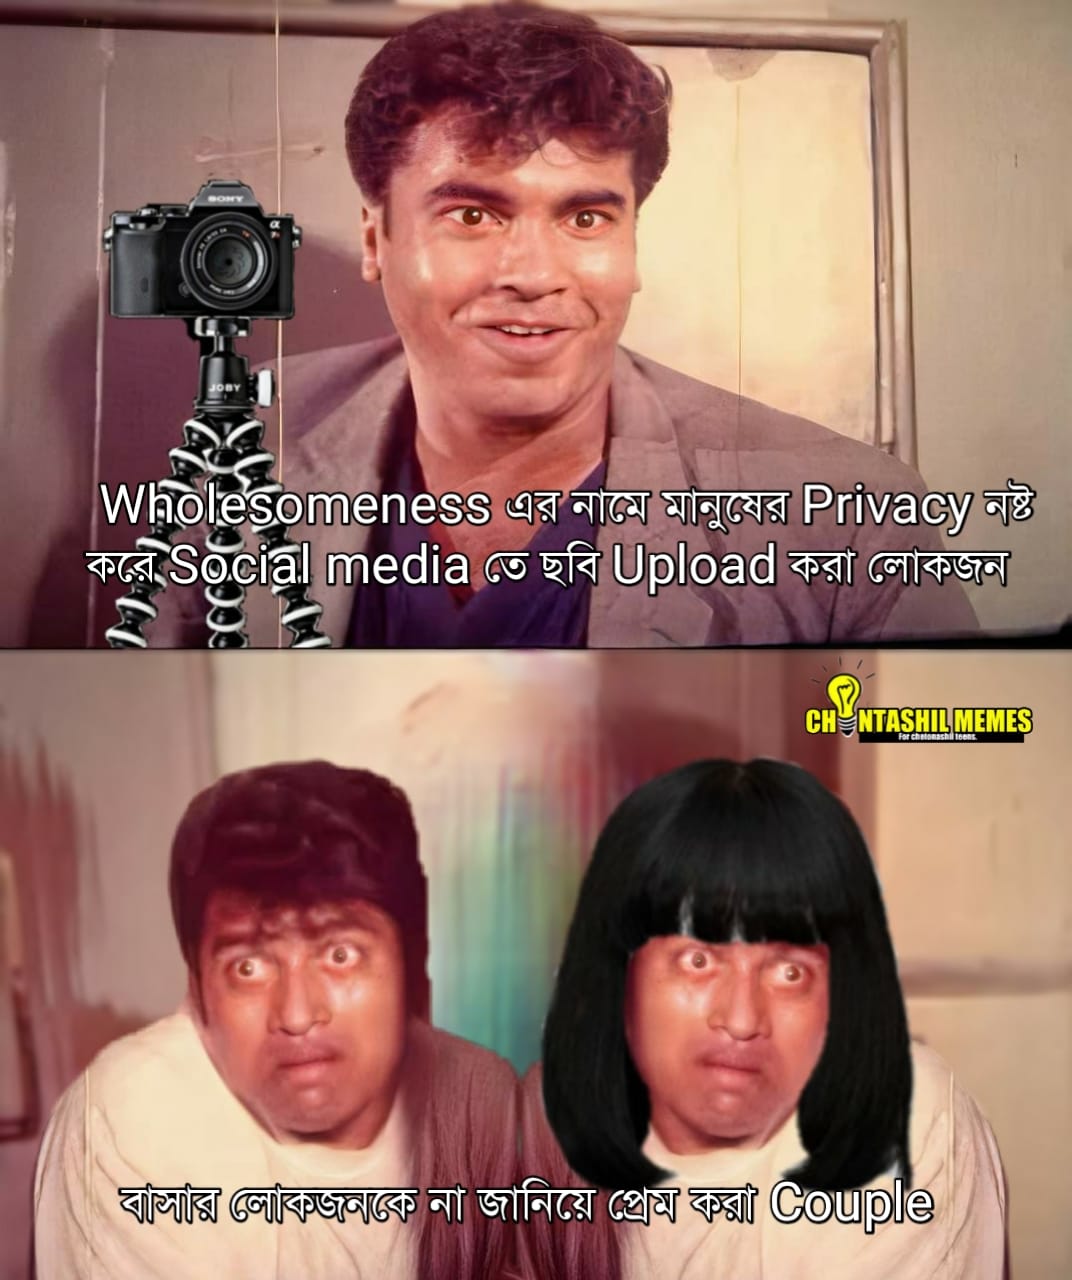
Caption: Wholesomeness এর নামে মানুষের Privacy নষ্ট  করে Soical media তে ছবি Upload  করা লোকজন    বাসার লোকজনকে না জানিয়ে প্রেম করা Couple
Label: non-hate